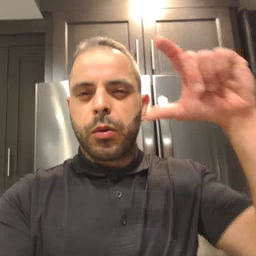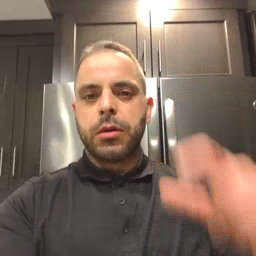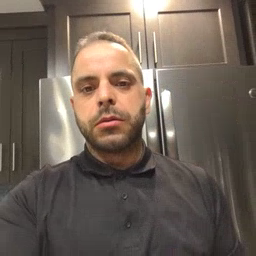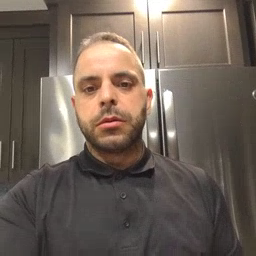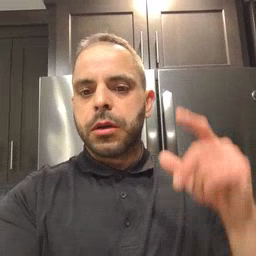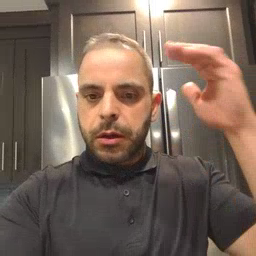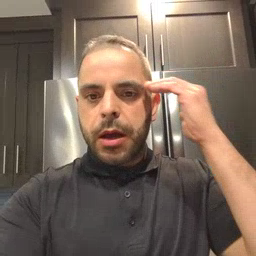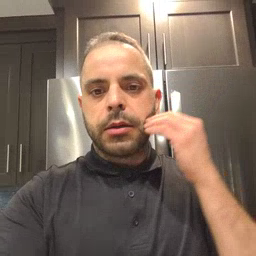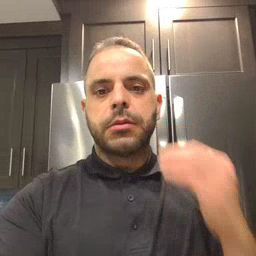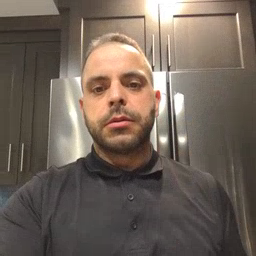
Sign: head